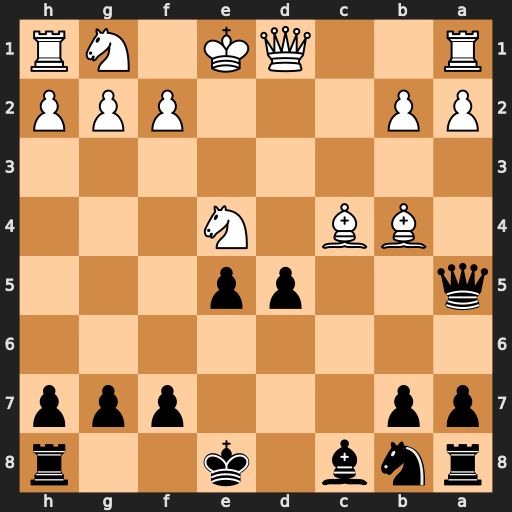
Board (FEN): rnb1k2r/pp3ppp/8/q2pp3/1BB1N3/8/PP3PPP/R2QK1NR
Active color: b
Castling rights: KQkq
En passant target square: -
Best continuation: Qxb4+ Qd2 Qxd2+ Nxd2 dxc4